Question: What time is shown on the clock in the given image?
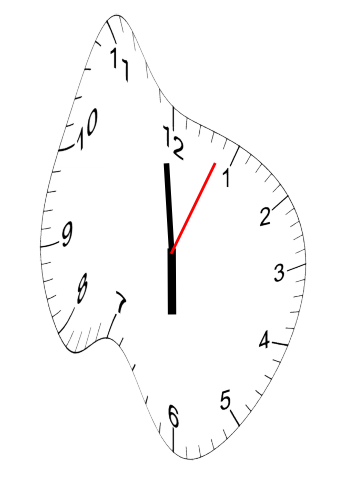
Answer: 05:59:04